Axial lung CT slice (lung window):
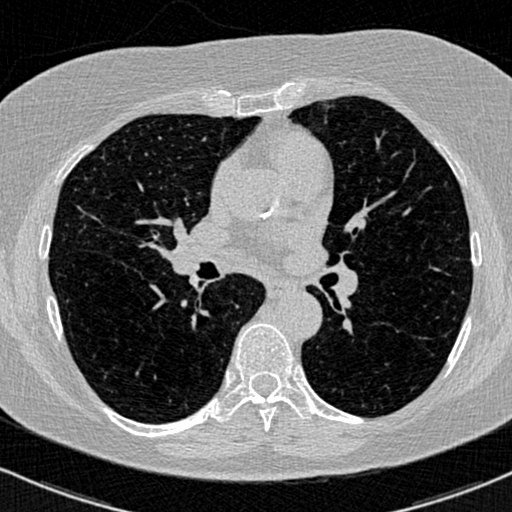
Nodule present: no